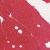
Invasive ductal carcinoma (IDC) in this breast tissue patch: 0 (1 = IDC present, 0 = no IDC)